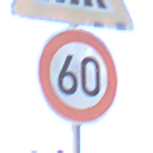
Verkehrszeichen: Geschwindigkeit60
Zusatzzeichen oben: FussgaengerueberwegRechts
Umgebung: Outdoor, Suburban
Tageszeit: SunriseSunset
Wetter: PartlyCloudy
Licht: Natural
Jahreszeit: NotSpecified
Kontrast: LowContrast